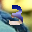
Label: 3